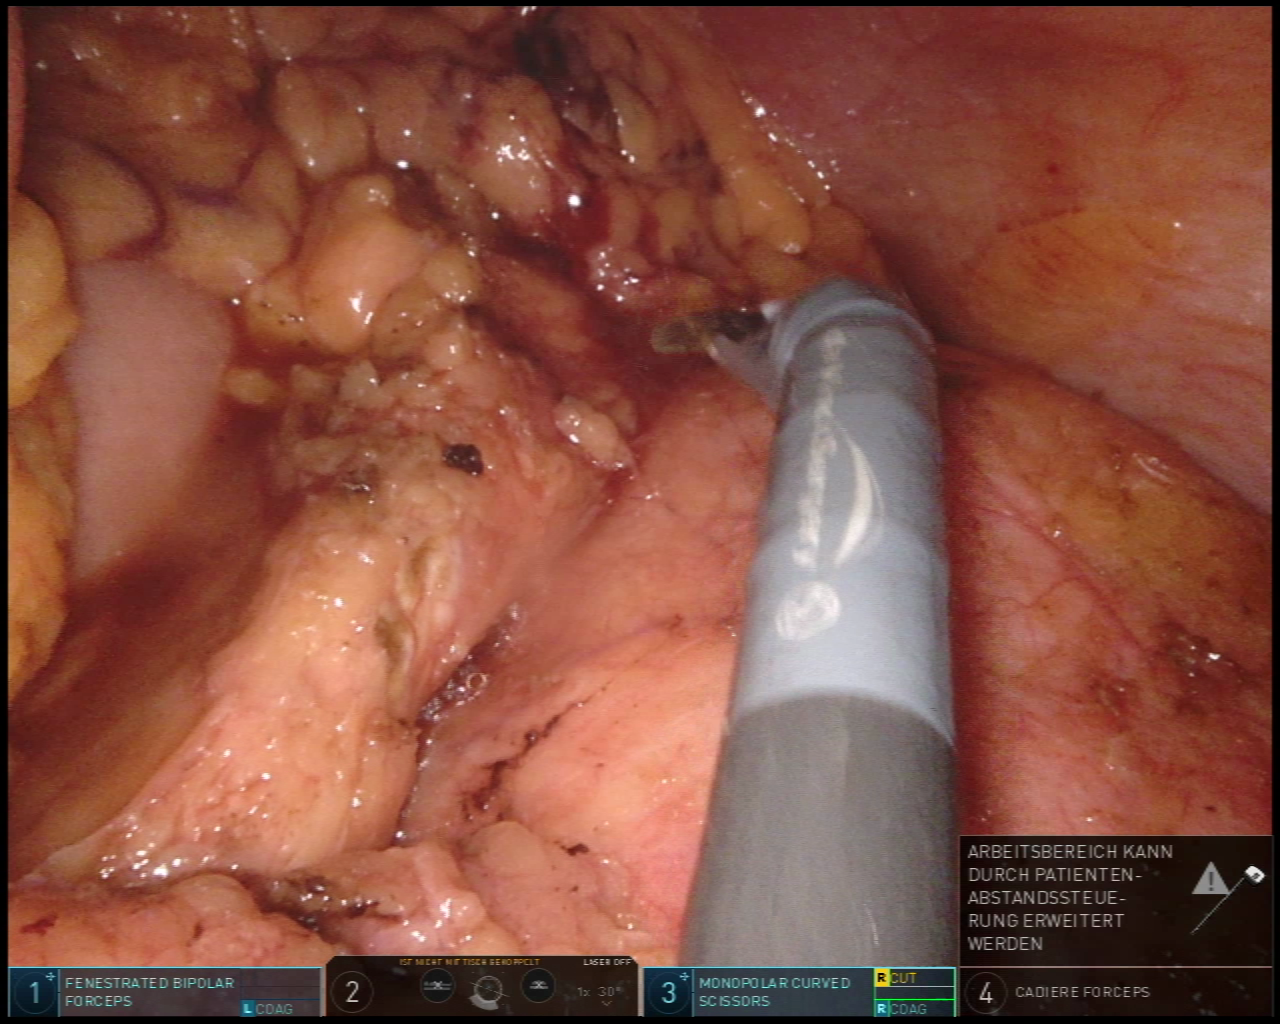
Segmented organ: stomach
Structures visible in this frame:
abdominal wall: yes
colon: yes
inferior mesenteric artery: no
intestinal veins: no
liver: no
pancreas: yes
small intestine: no
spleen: no
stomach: yes
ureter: no
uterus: no
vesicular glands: no